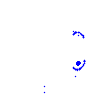
Particle: pion